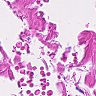
Metastatic tissue present: no